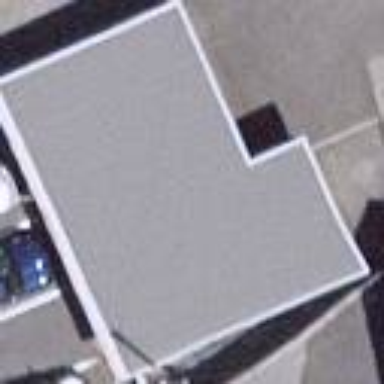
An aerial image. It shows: Shed building.